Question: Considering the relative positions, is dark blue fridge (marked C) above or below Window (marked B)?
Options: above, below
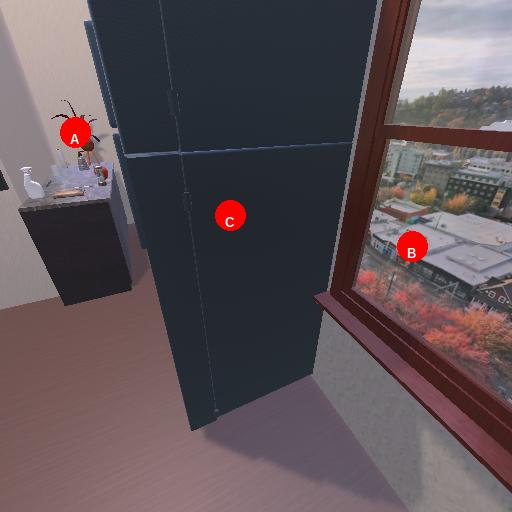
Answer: above